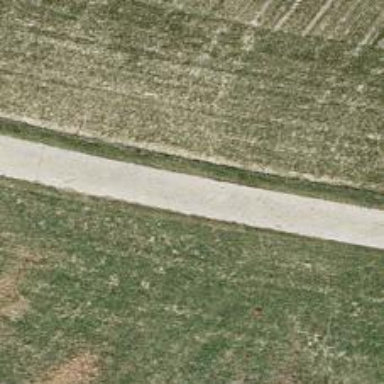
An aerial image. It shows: Track with grade1 tracktype.